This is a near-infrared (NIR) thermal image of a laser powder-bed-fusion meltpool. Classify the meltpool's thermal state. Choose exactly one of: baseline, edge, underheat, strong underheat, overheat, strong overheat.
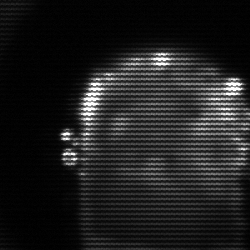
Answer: baseline